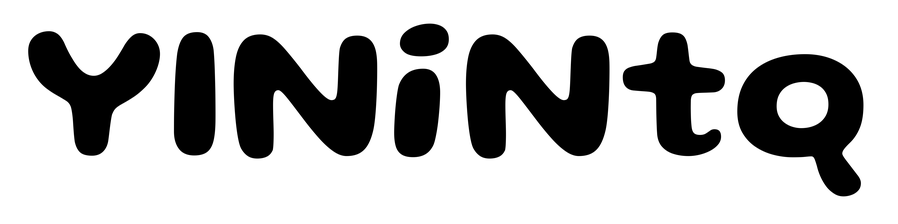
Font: Gluten_SemiBold